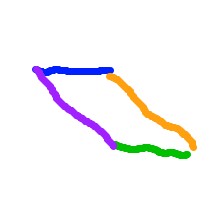
Shape: parallelogram